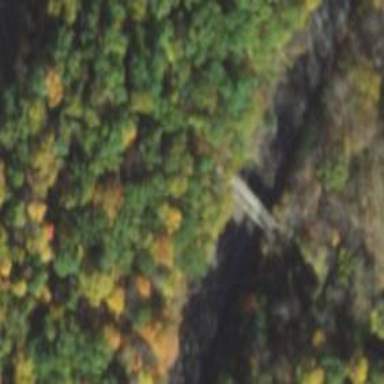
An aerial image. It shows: Abandoned road with bridge.